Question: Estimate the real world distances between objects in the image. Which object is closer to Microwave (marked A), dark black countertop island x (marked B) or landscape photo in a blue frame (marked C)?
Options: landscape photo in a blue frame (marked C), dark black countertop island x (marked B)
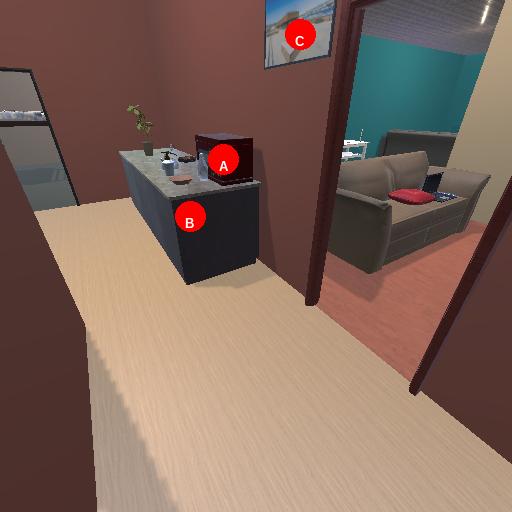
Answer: landscape photo in a blue frame (marked C)